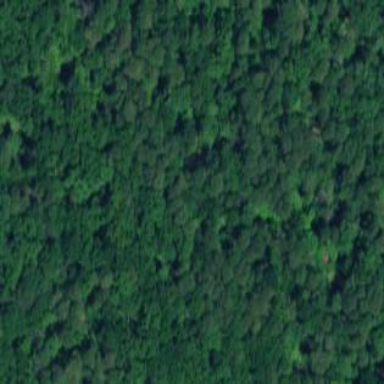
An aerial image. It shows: Evergreen woodland.